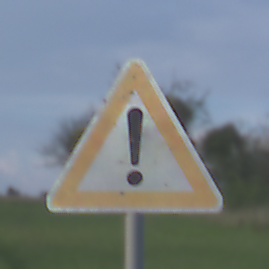
Verkehrszeichen: Gefahrenstelle
Umgebung: Outdoor, Nature
Tageszeit: MorningAfternoon
Wetter: PartlyCloudy
Licht: Natural
Jahreszeit: NotSpecified
Kontrast: MediumContrast